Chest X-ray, PA view. Patient: 41 years old, sex M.
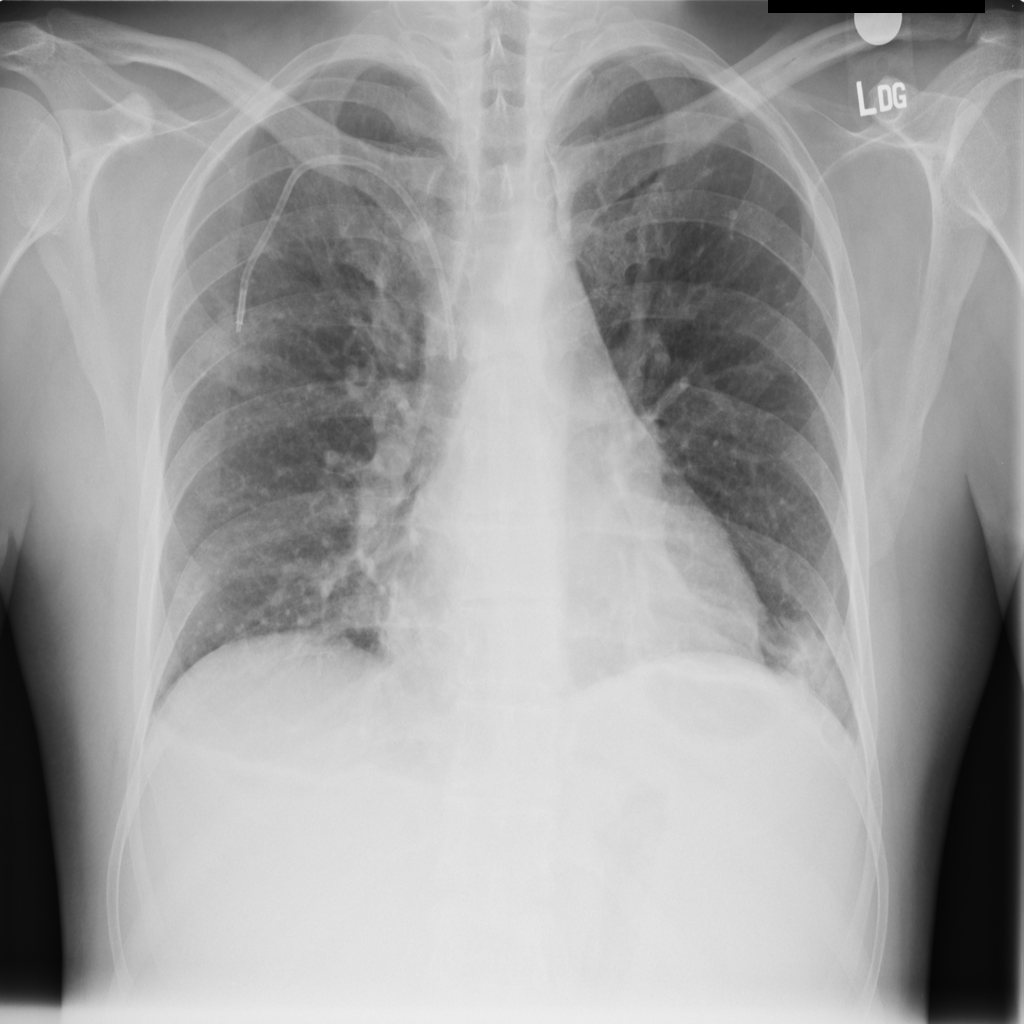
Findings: Cardiomegaly, Effusion